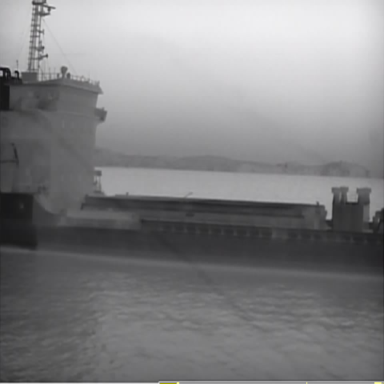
There is a liner in the infrared image.